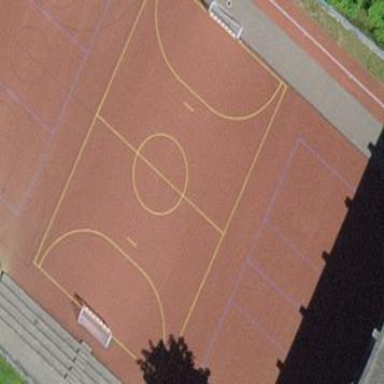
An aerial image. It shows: Tartan-surfaced pitch used for basketball and soccer leisure sports.